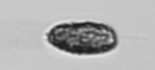
Label: Pseudochattonella_farcimen